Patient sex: M
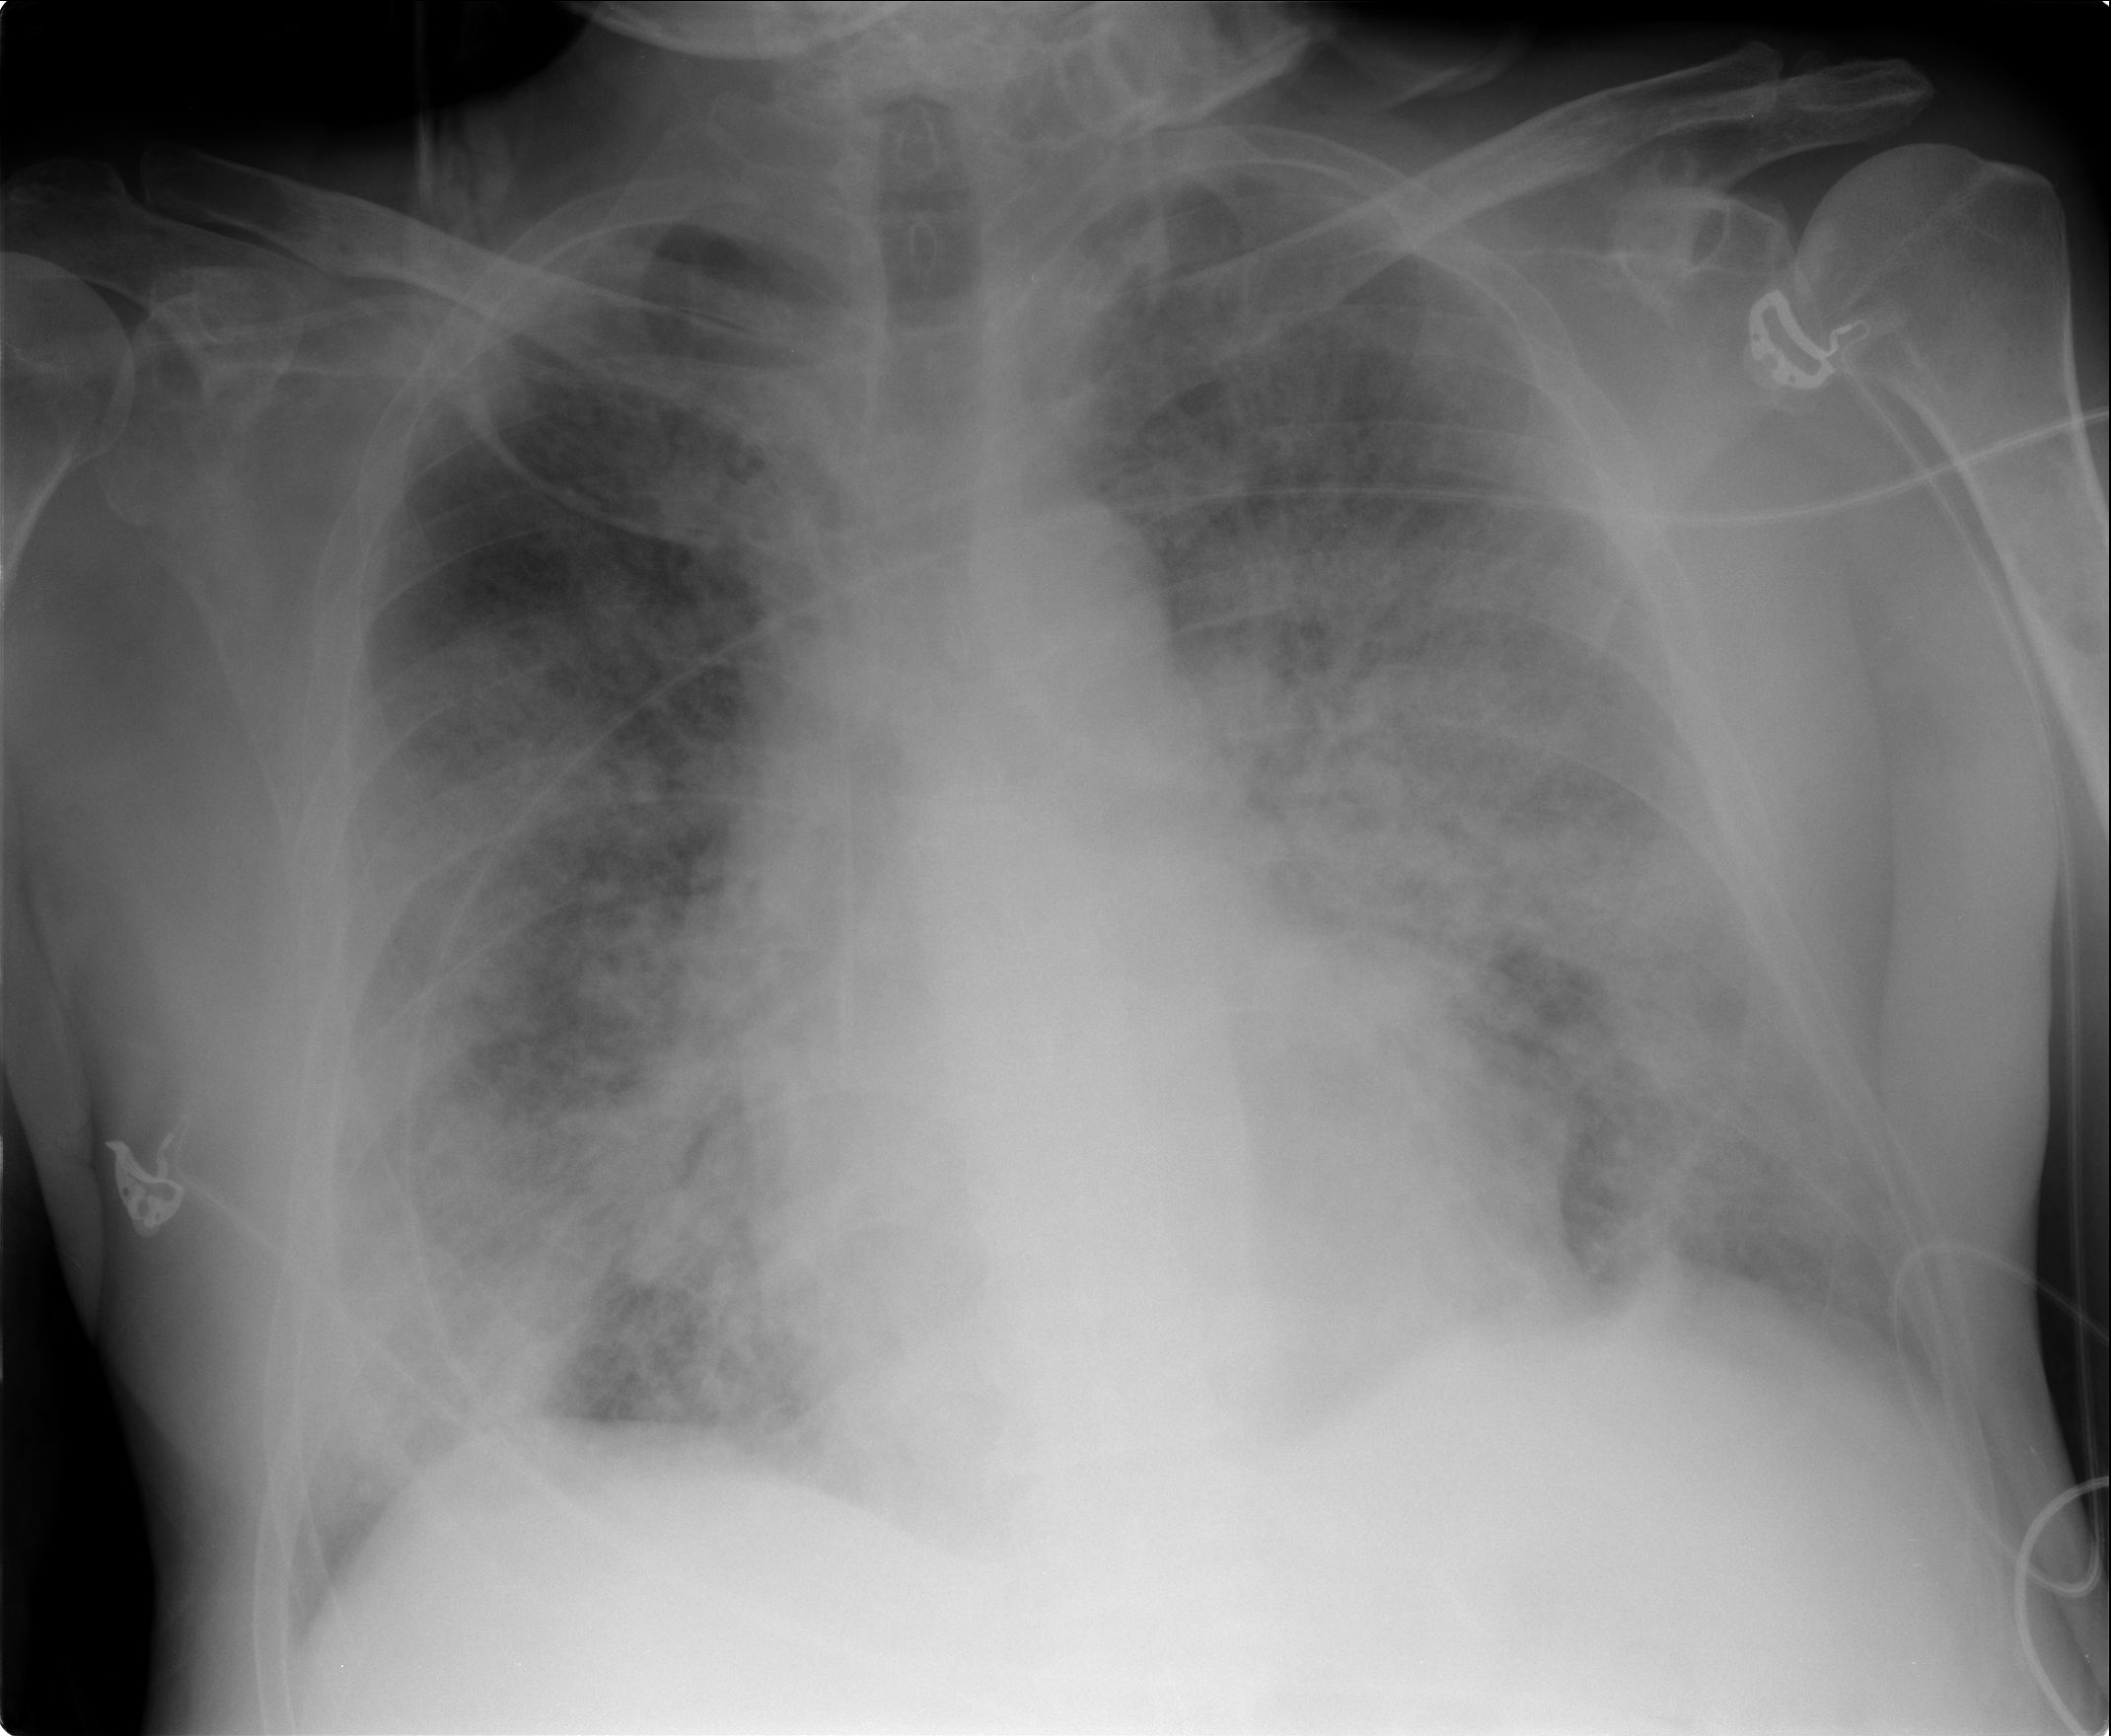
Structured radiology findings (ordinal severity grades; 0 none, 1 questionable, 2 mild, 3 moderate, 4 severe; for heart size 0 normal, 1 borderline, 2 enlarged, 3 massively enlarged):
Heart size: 0
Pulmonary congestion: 2
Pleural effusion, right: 0
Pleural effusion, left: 0
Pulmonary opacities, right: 3
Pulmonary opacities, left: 3
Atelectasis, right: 2
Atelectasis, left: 3